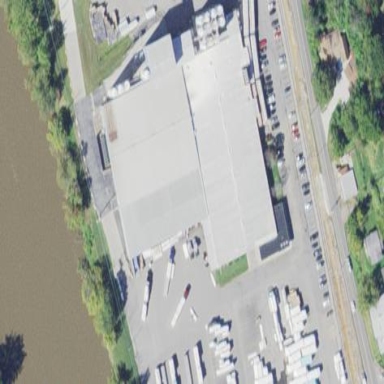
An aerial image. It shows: Commercial building.